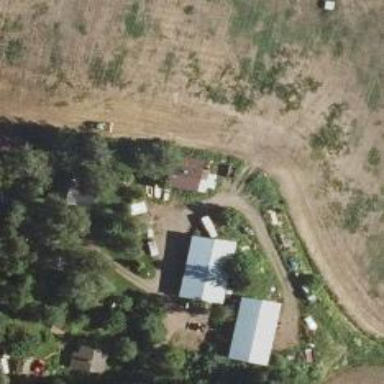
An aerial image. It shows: Farmyard area.